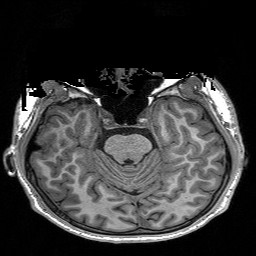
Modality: T1w
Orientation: coronal
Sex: male
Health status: healthy
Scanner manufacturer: siemens
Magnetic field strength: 3 T
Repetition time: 3.2 s